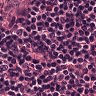
Metastatic tissue present: no